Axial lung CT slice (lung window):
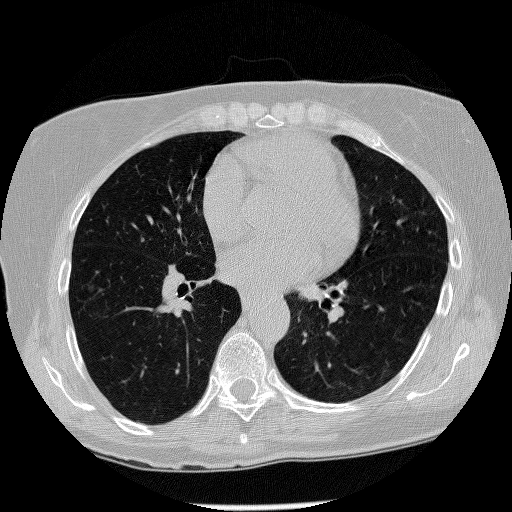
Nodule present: no